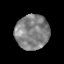
Tissue: prostate
Cell type: Myeloid cells
Senescence score: 0.3085
Nuclear area (px): 1129
Mean DAPI intensity: 131.582